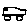
Label: car